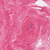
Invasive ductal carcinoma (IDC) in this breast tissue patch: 0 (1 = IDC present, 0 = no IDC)